Question: I have PDF files or JPG images that I need to print (these are formulars that will be filled in by hand), and I need that:
- after scan, the image should be rotated / scaled perfectly with Python, so that I can access to certain parts of the formular with x, y coordinates- the scanned images should be recognized with a number ID.
I was thinking about adding a QR-code (containin a number ID) on top left of paper, and a QR-code on bottom right of the paper, or maybe also <URL> symbols:

The QR code would be generated with <URL> library:
'''
import qrcode
img = qrcode.make('ID1138934')
'''
and added on top the PDF with <URL>.
---
Note:
- I've read the question <URL>, example of scanned document:
<URL>
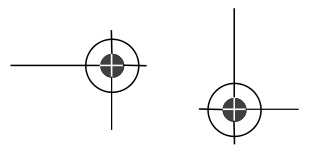
Answer: This task needs the combination of two techniques:
- First step: detect the x,y coordinates of the 4 corners of each QR code. The Python library 'zbar' is useful for this. The code in <URL> is how to do it with Python + OpenCV.